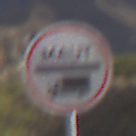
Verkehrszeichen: Mautpflicht
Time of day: MorningAfternoon
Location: Outdoor (Nature)
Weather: PartlyCloudy
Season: NotSpecified
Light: Natural